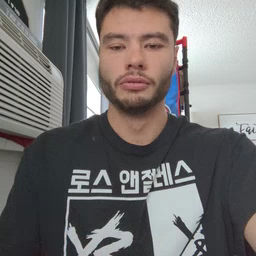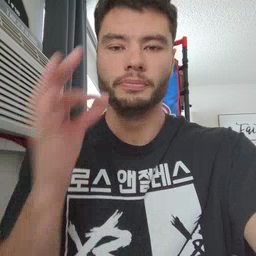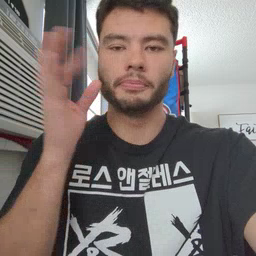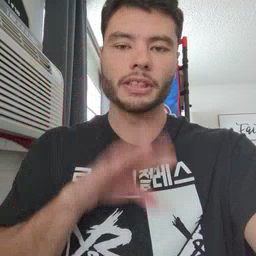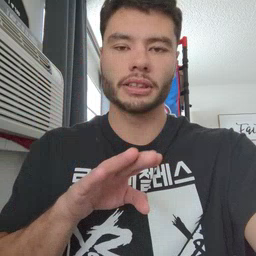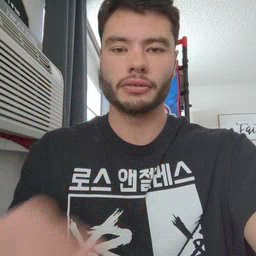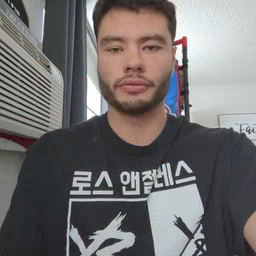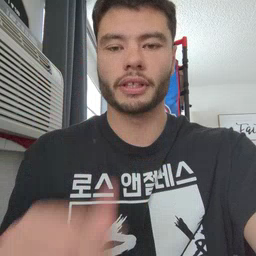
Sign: bee